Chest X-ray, AP view. Patient: 66 years old, sex M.
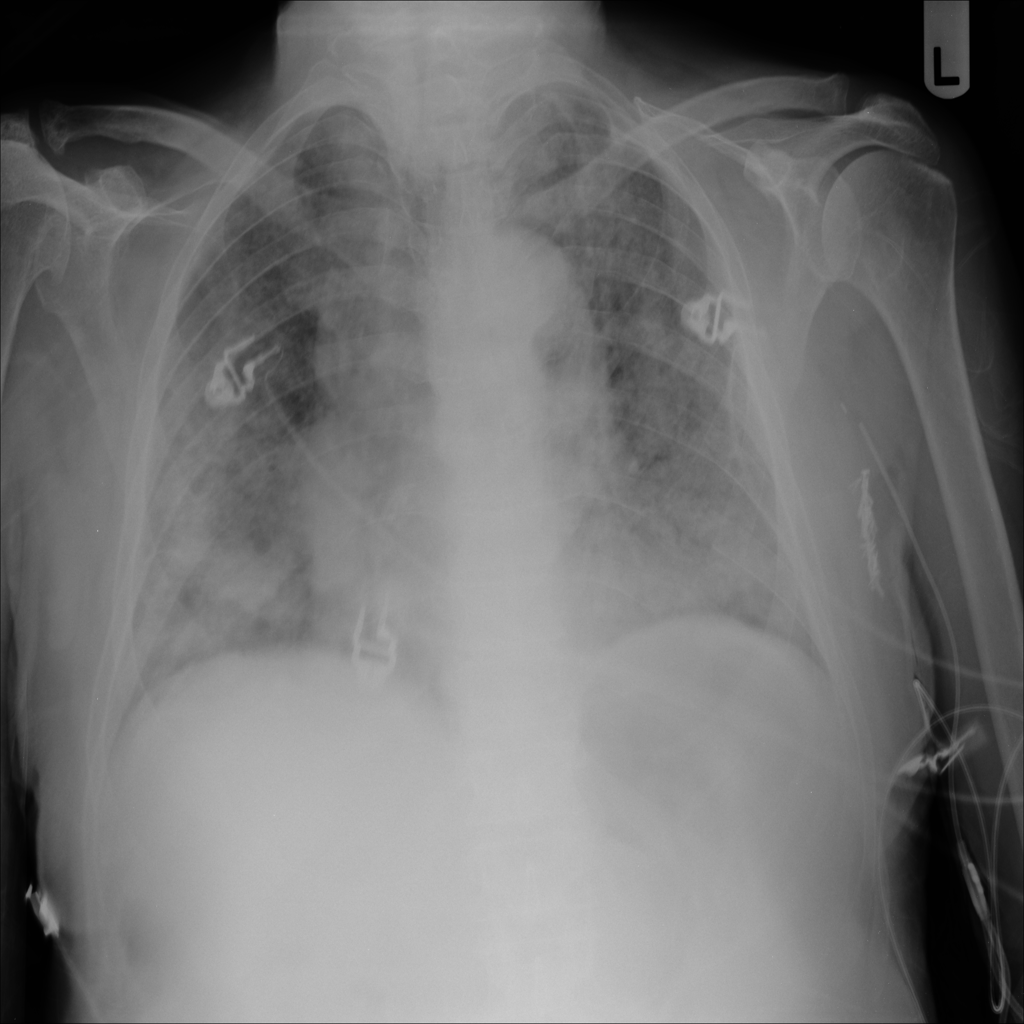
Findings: Infiltration